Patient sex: M
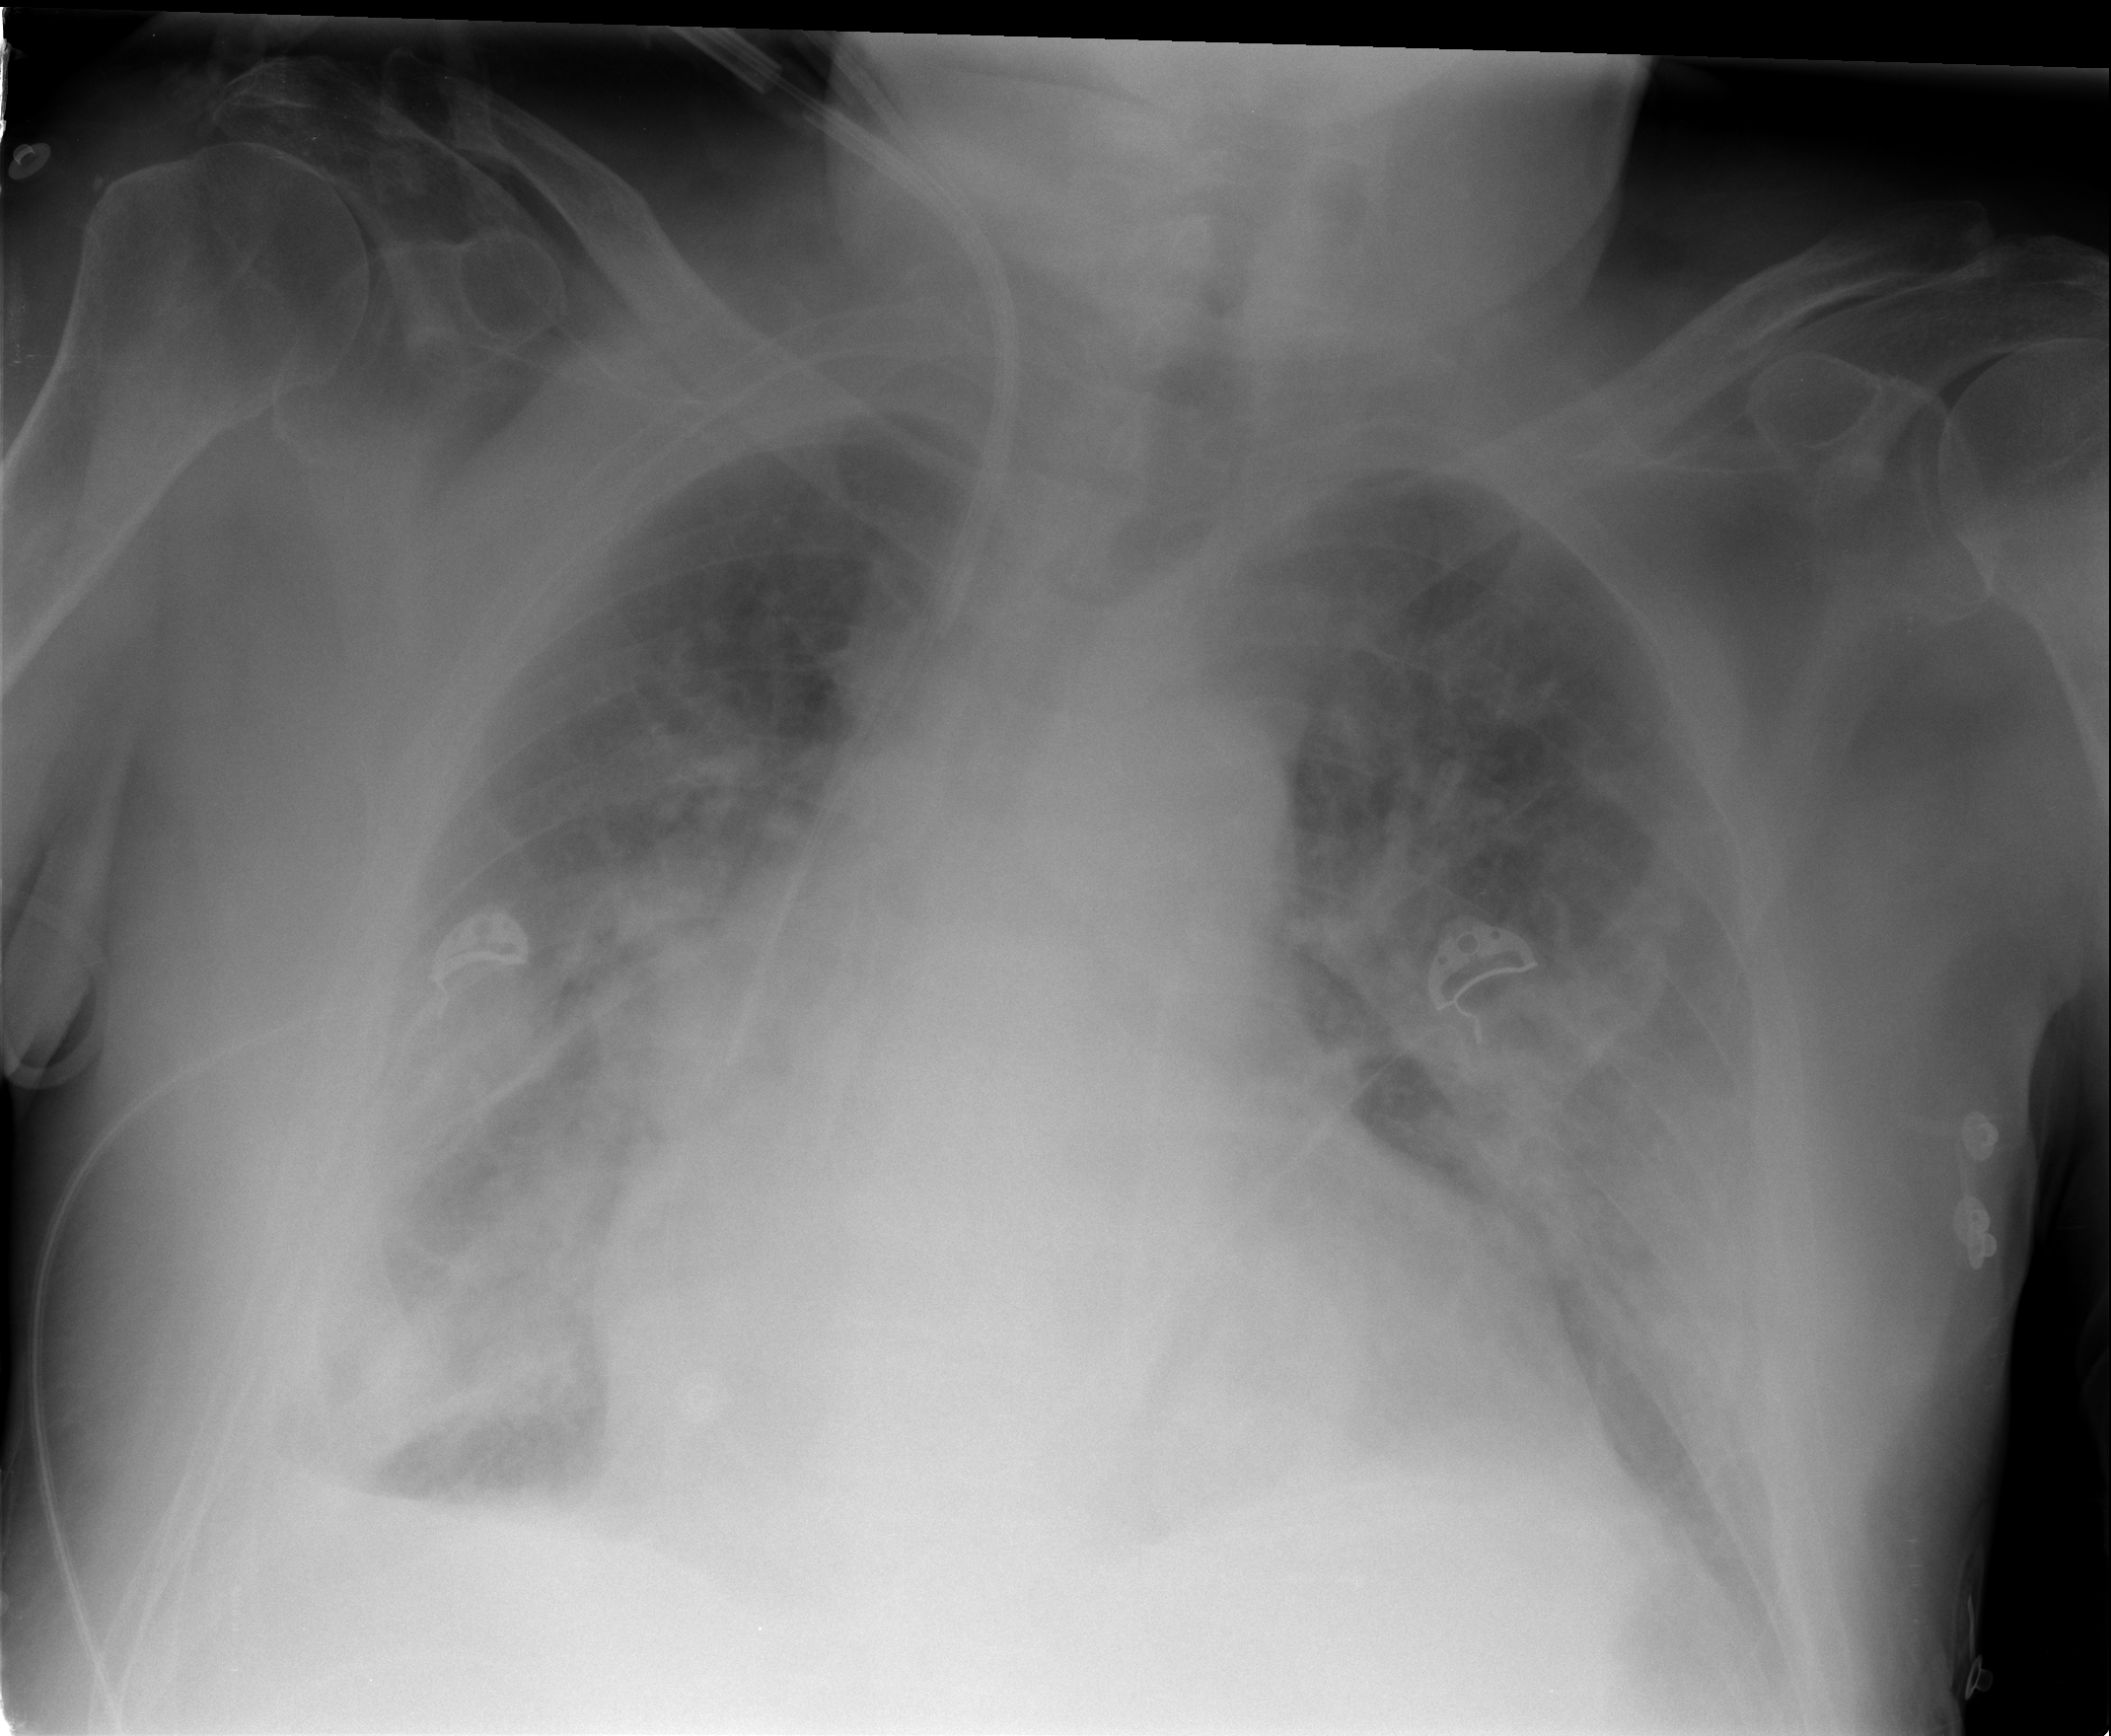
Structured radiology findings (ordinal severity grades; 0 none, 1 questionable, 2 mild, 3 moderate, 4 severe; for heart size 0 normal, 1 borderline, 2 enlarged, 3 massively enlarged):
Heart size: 2
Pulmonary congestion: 2
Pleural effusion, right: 2
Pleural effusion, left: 1
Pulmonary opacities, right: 3
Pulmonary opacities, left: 3
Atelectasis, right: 3
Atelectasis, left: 3